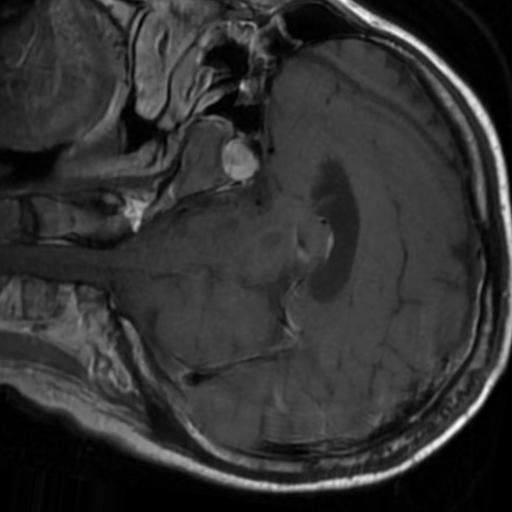
Label: brain_tumor